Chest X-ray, AP view. Patient: 40 years old, sex F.
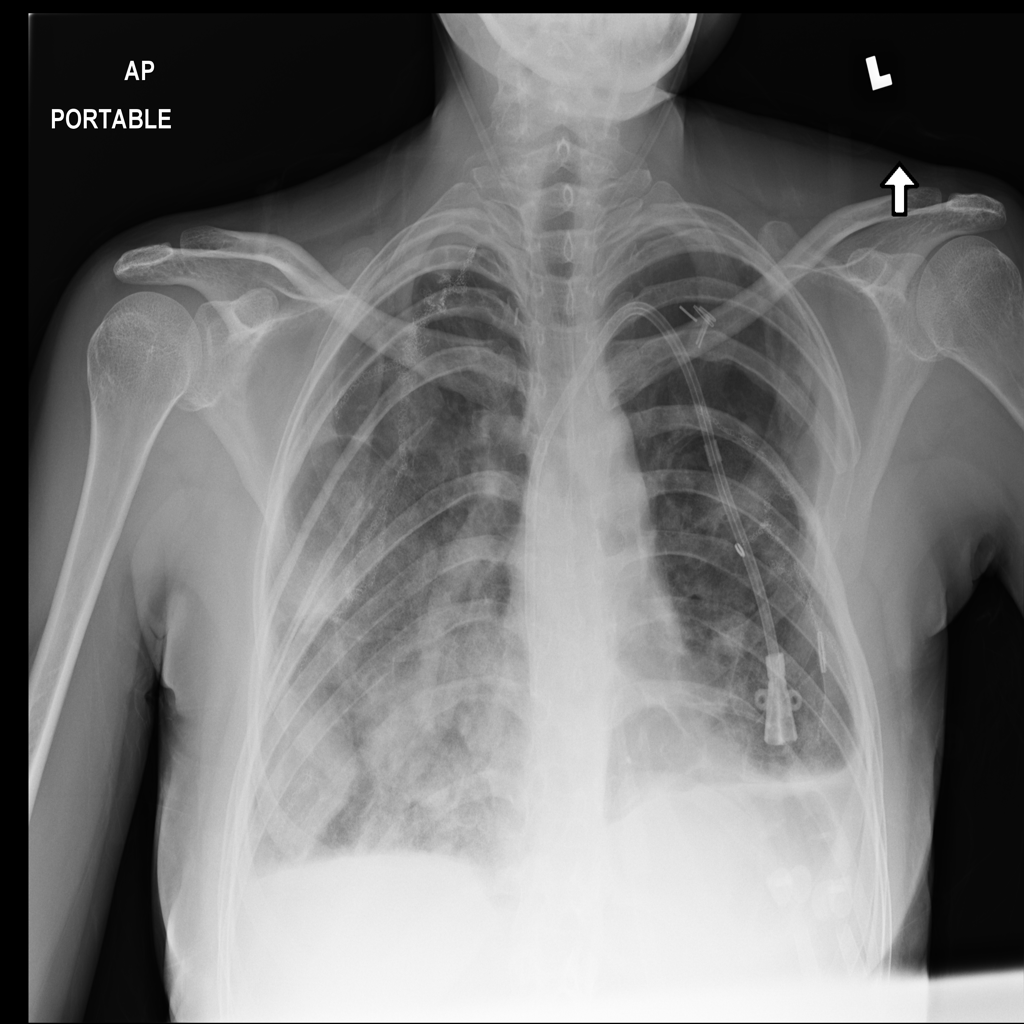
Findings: Edema